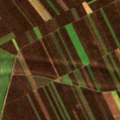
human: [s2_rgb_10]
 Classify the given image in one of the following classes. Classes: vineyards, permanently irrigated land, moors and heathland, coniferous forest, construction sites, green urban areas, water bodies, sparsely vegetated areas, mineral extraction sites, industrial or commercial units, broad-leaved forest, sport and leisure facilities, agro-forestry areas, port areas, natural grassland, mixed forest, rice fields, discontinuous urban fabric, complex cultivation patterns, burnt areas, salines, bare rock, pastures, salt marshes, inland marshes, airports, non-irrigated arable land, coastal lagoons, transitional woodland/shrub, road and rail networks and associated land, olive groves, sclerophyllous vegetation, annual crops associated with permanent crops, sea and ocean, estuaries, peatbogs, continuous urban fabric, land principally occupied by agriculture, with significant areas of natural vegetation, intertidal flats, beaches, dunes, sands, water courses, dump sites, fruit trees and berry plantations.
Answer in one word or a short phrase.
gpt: non-irrigated arable land